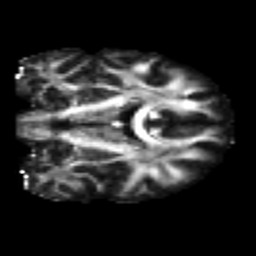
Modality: FA
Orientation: coronal
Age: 26
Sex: male
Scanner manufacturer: siemens
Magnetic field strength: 3 T
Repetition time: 2.3 s
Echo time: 0.085 s